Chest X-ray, PA view. Patient: 43 years old, sex F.
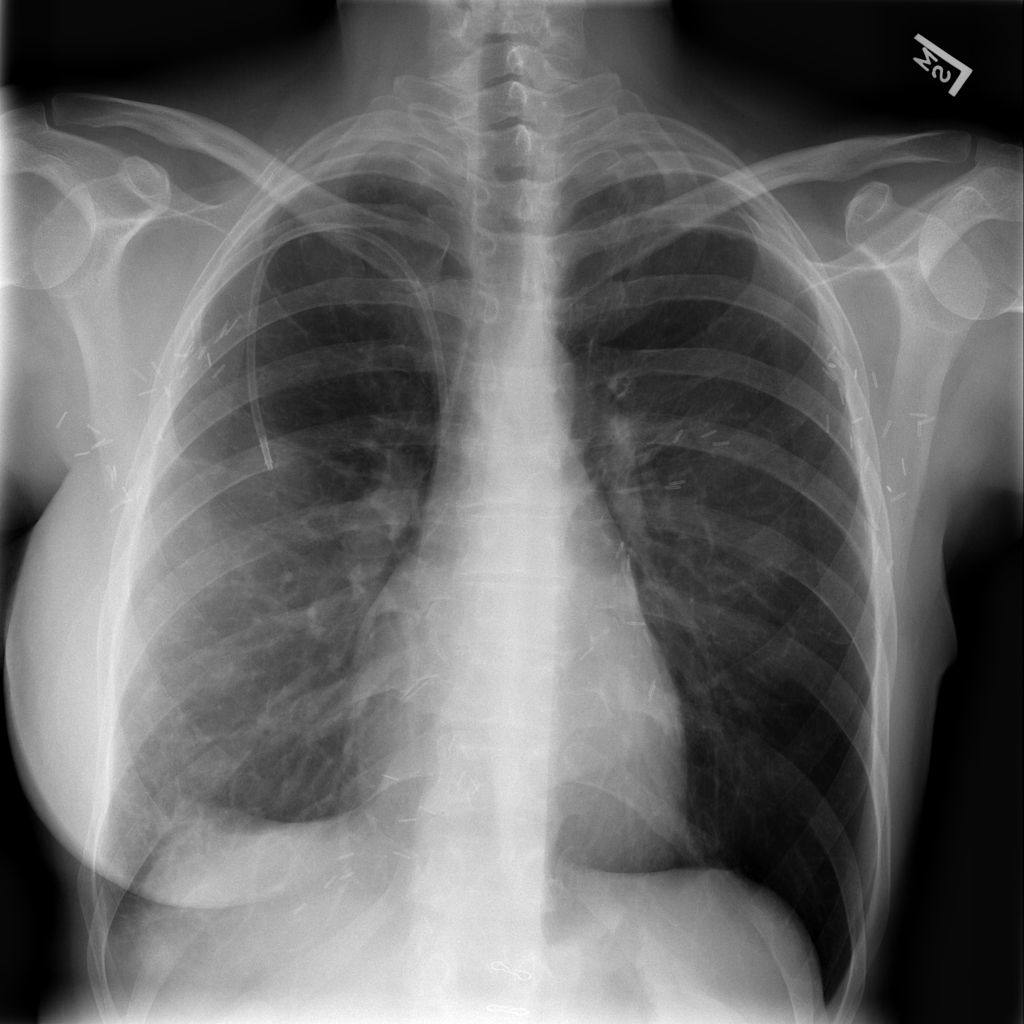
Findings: Fibrosis